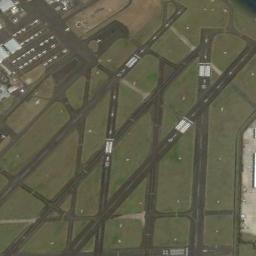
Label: airport